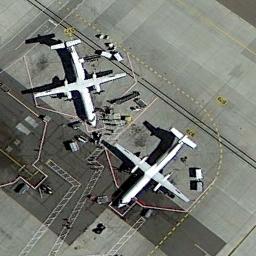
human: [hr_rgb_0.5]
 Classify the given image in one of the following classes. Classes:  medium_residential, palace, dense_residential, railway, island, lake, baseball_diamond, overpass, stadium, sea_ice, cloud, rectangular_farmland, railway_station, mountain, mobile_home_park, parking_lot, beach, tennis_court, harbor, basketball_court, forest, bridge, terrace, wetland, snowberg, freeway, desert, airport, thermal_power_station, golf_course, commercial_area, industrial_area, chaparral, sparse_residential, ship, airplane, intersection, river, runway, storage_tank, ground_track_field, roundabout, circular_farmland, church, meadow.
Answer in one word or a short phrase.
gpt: airplane